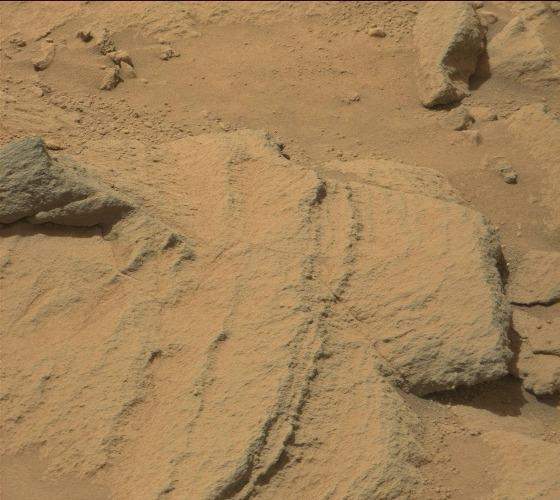
Terrain classes present: Bedrock, Gravel / Sand / Soil, Rock, Shadow